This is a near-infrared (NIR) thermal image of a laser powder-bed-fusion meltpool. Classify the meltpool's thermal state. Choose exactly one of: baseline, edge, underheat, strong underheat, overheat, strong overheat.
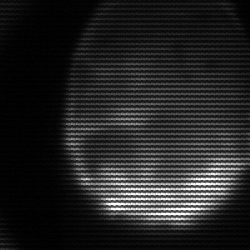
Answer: edge